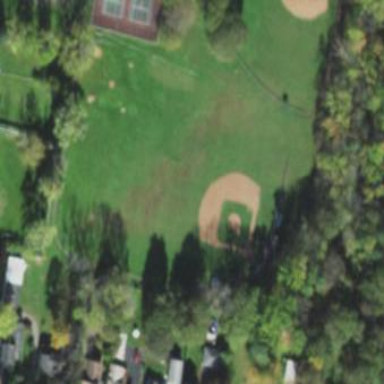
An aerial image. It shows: Baseball pitch for leisure land activities.